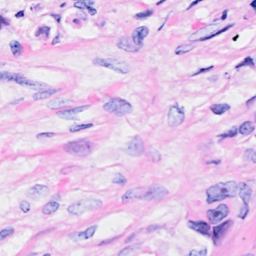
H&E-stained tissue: Breast